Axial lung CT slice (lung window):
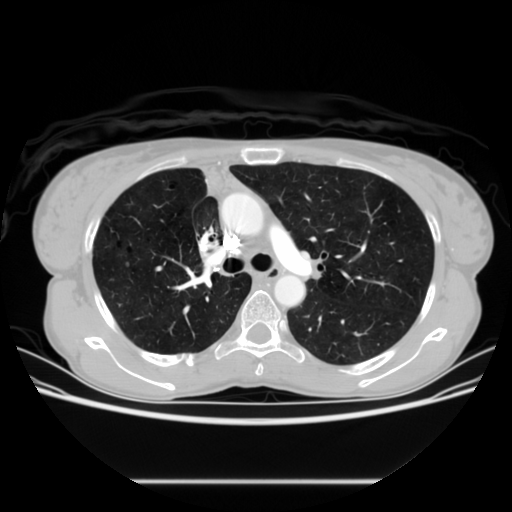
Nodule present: no